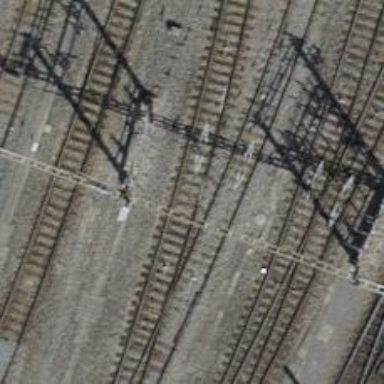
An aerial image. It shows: Yard with single rail track. The railway track is electrified with contact line for service purposes.